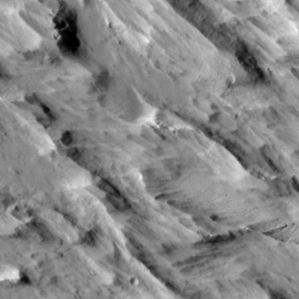
Label: non_frost